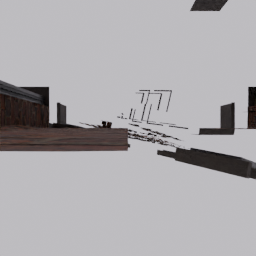
Label: architecture